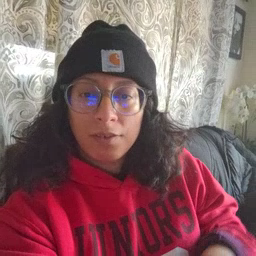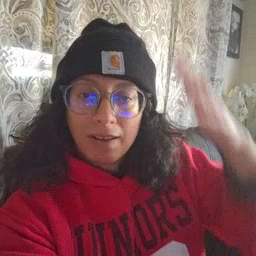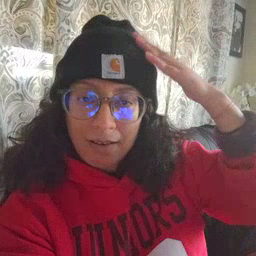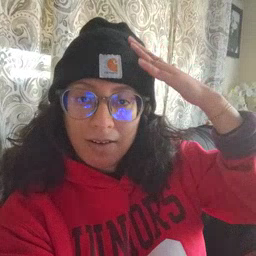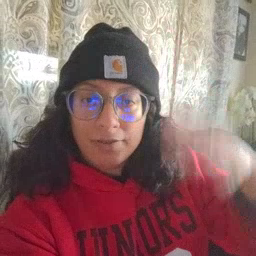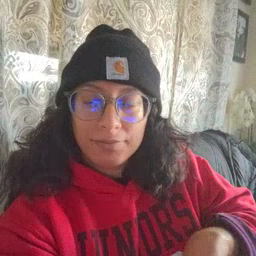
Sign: hat